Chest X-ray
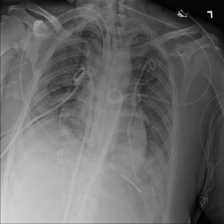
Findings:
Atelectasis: negative
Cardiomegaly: negative
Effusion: negative
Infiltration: positive
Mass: negative
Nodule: negative
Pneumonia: negative
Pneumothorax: positive
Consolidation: negative
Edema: negative
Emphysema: negative
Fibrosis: negative
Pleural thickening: negative
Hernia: negative